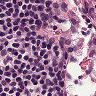
Metastatic tissue present: no